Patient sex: M
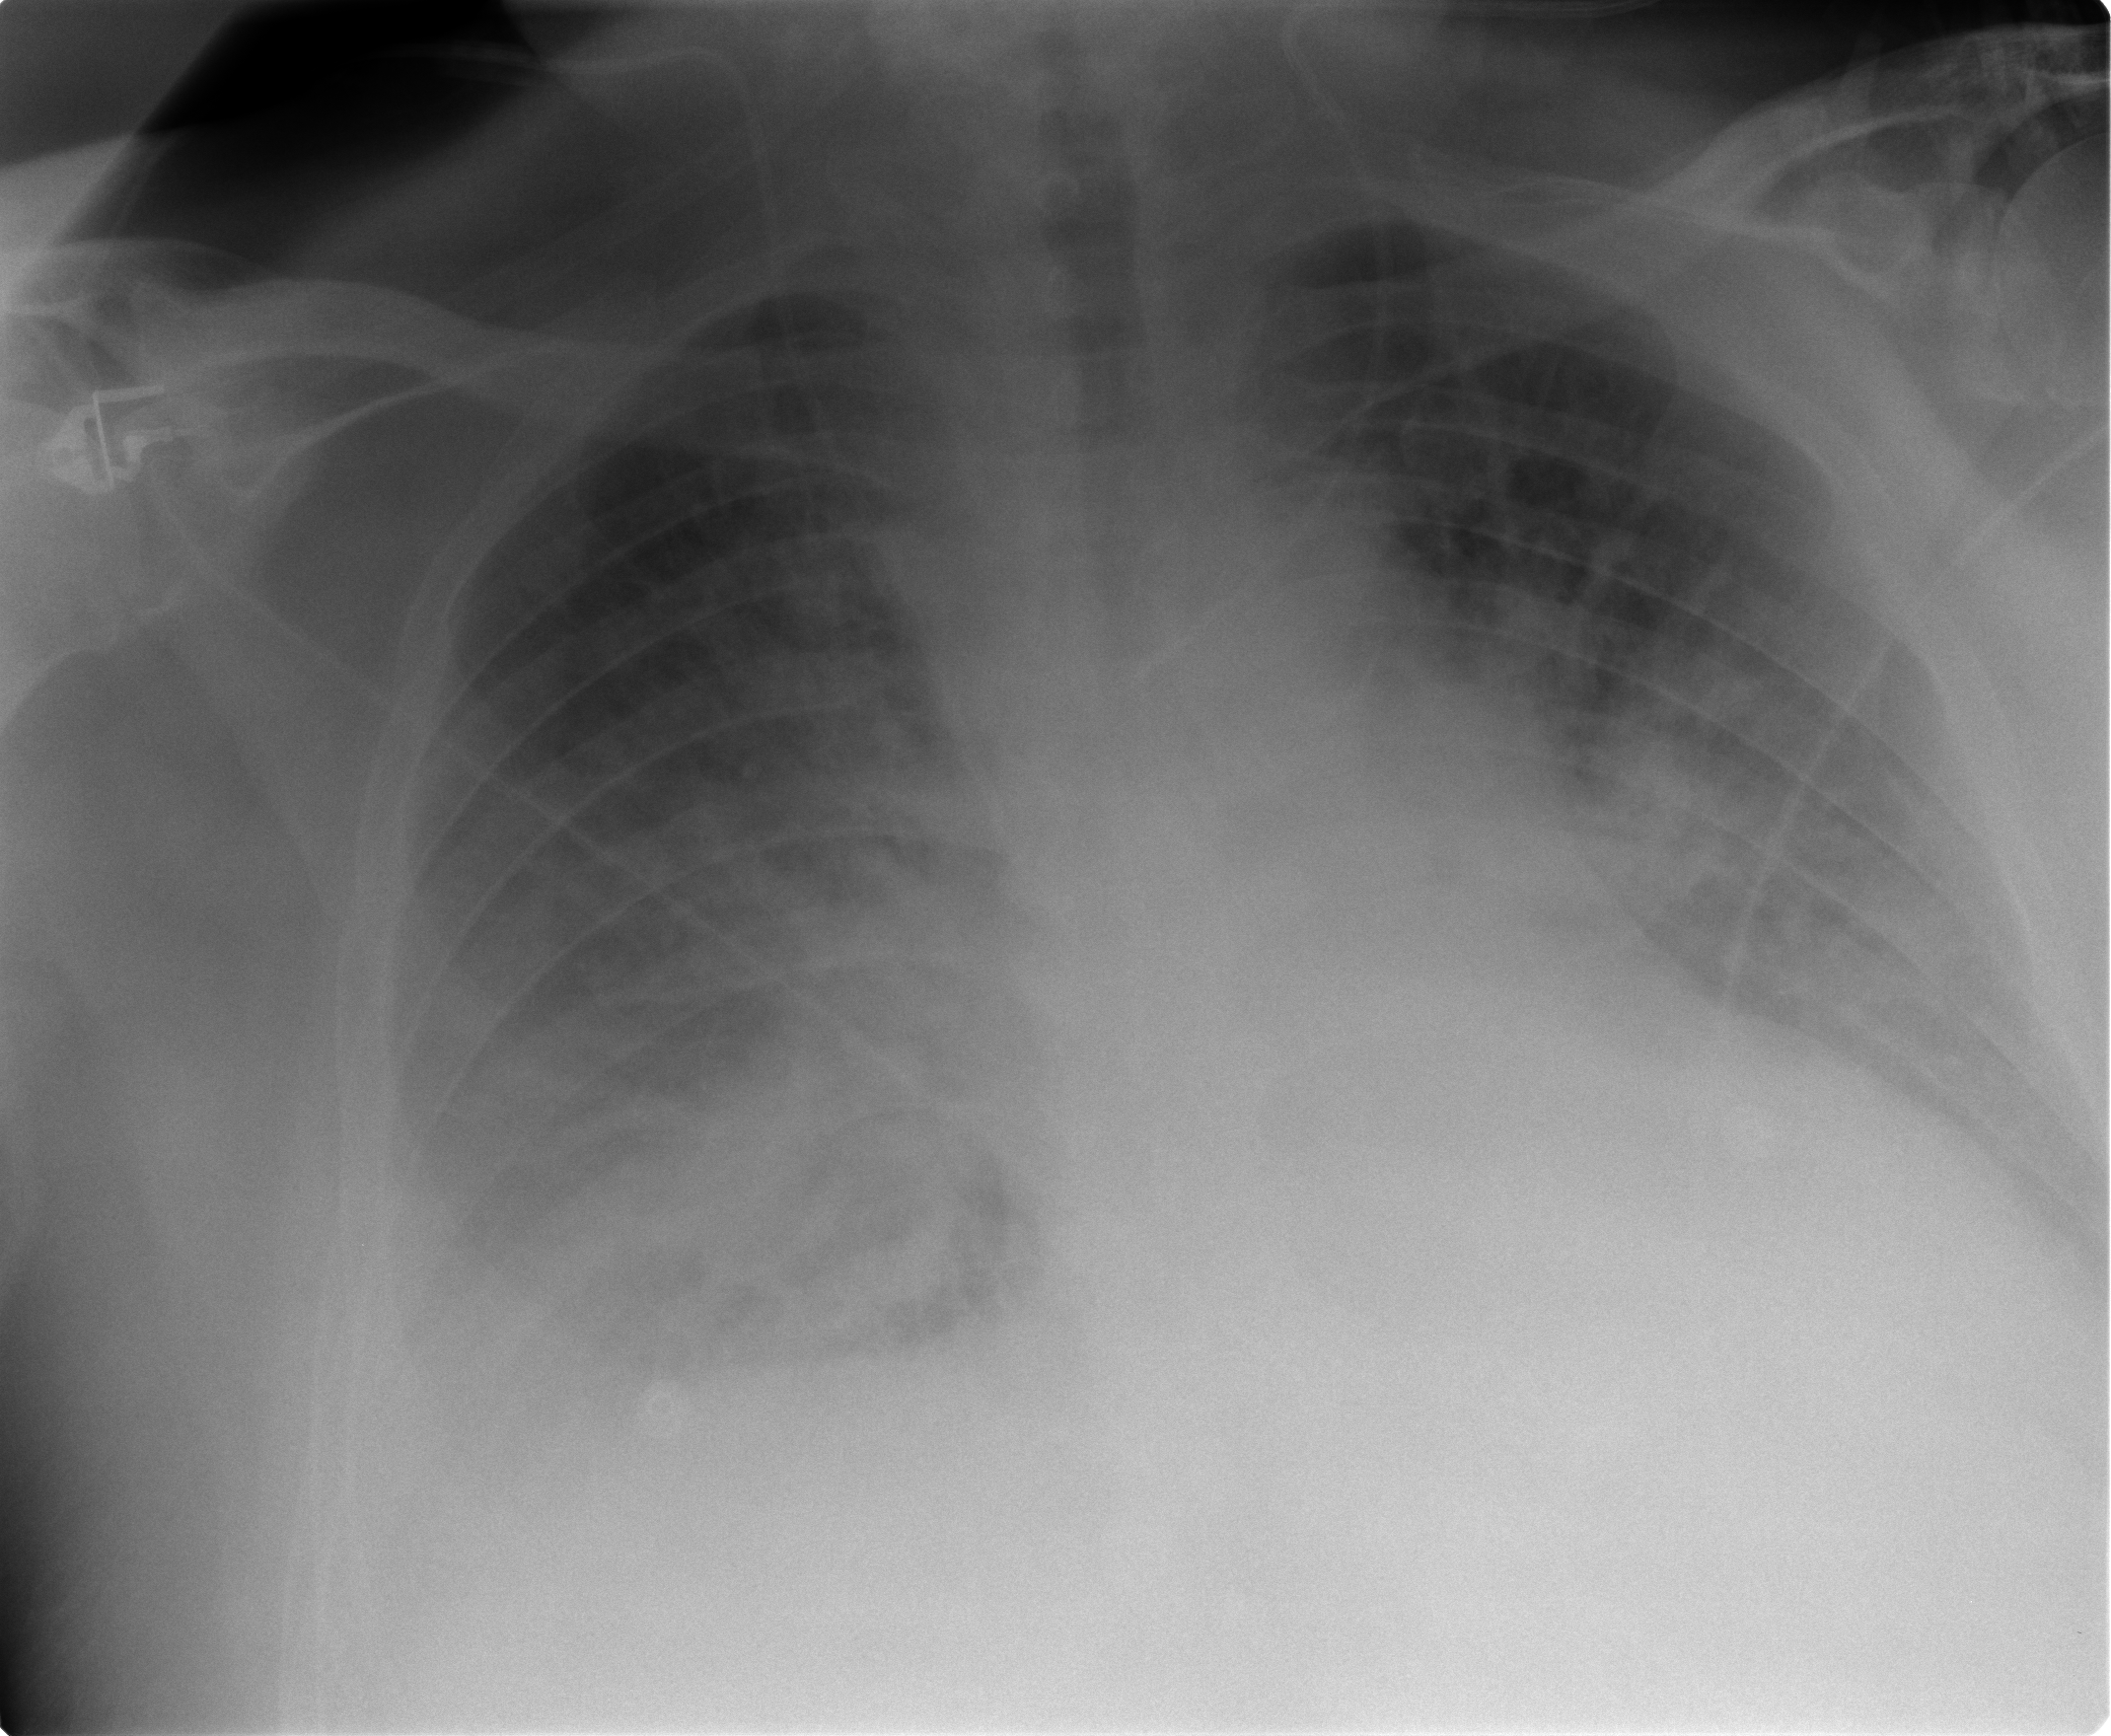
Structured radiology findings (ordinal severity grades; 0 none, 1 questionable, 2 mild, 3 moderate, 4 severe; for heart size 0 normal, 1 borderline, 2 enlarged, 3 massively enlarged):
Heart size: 1
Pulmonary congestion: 3
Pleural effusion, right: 3
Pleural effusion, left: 3
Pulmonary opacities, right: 2
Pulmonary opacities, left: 2
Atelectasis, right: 2
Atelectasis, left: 2